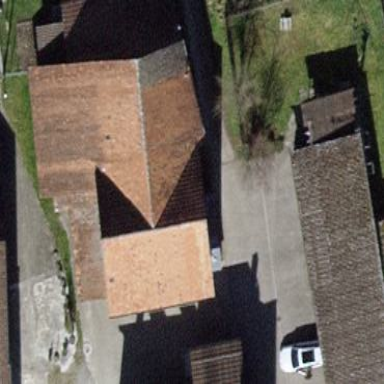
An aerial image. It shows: Shed building with gabled roof.